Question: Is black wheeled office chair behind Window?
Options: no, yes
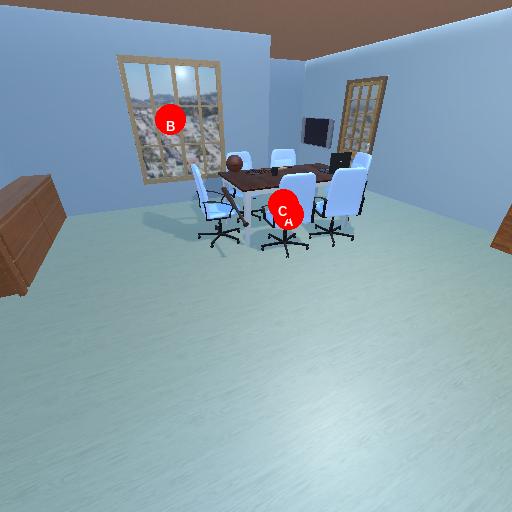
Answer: no